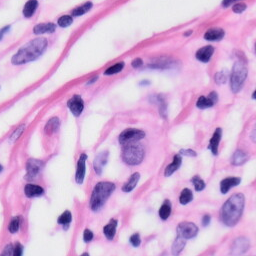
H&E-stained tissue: Skin